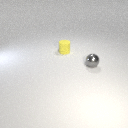
small yellow rubber cylinder to the left of small gray metal sphere